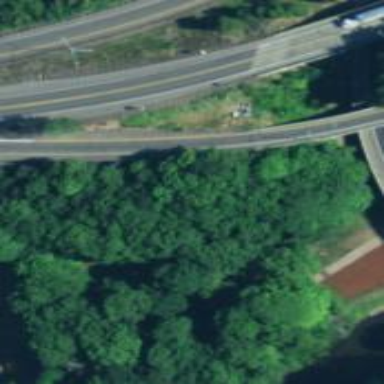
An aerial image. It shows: Trunk link highway.